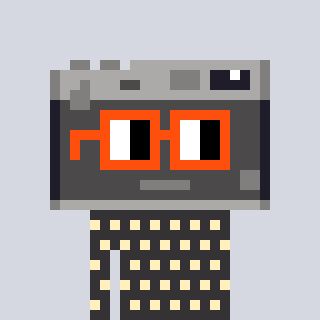
a pixel art character with square orange glasses, a camera-shaped head and a grayscale-colored body on a cool background